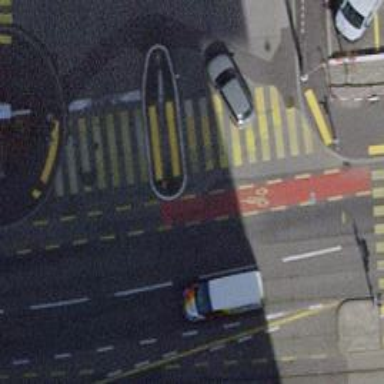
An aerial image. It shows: Crossing with traffic signals.